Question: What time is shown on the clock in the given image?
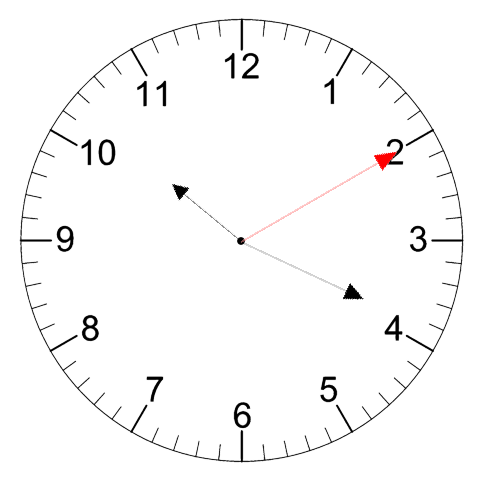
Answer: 10:19:10